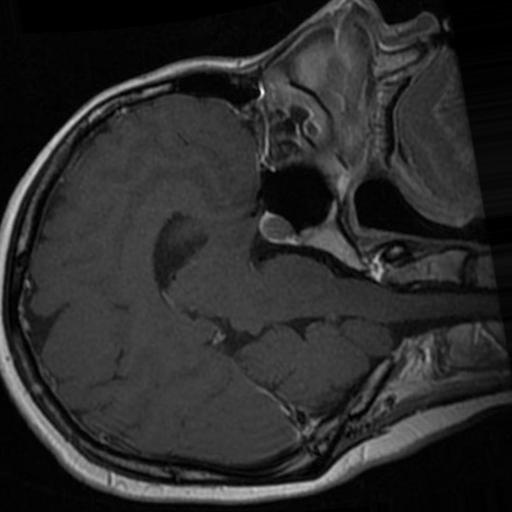
Label: brain_tumor